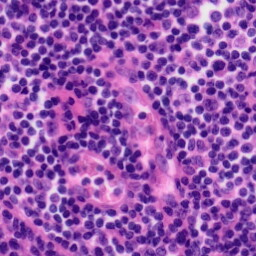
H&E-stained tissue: Tonsil